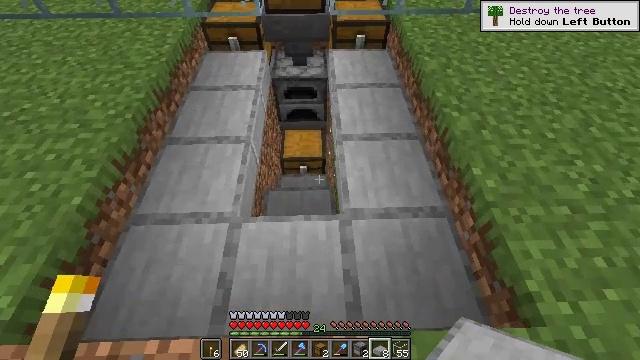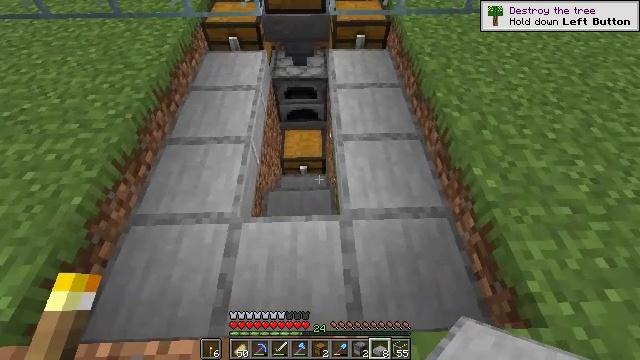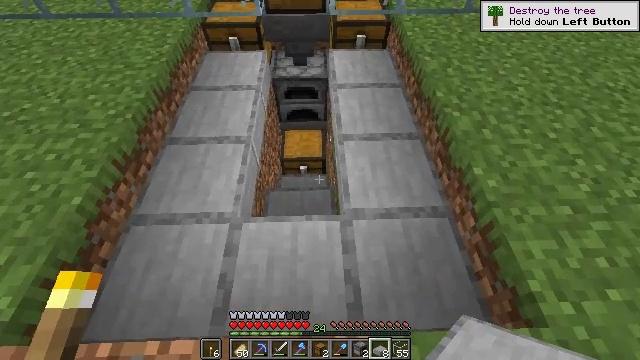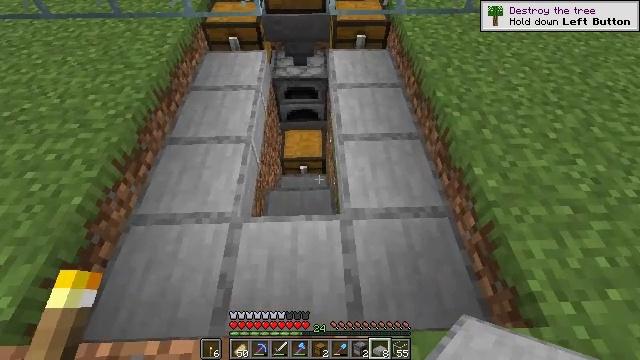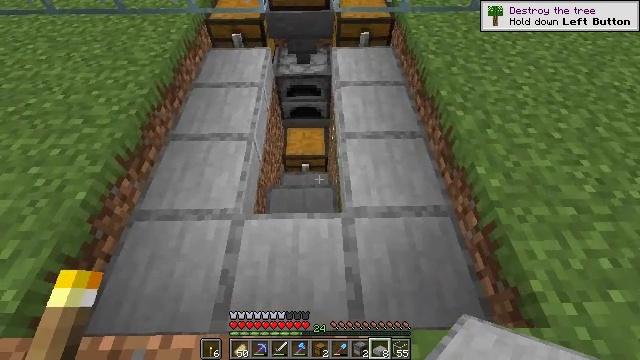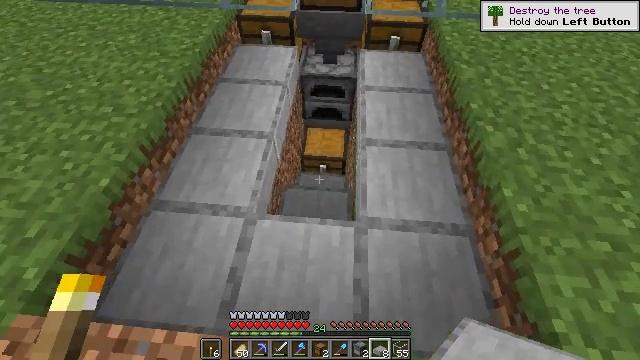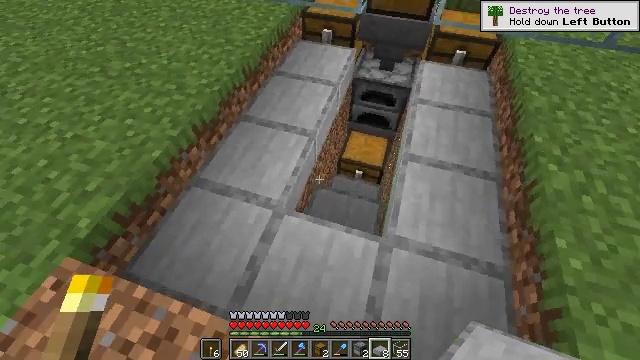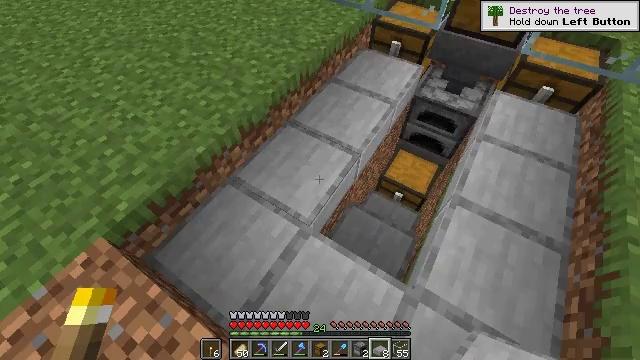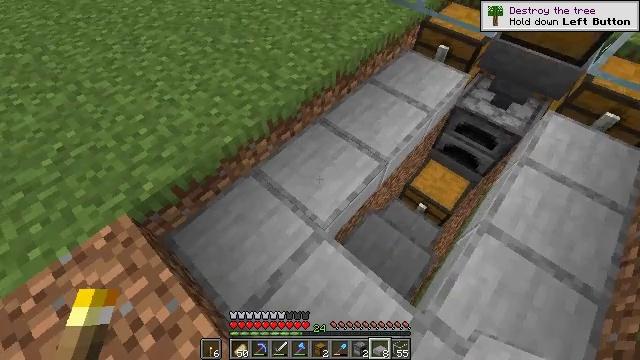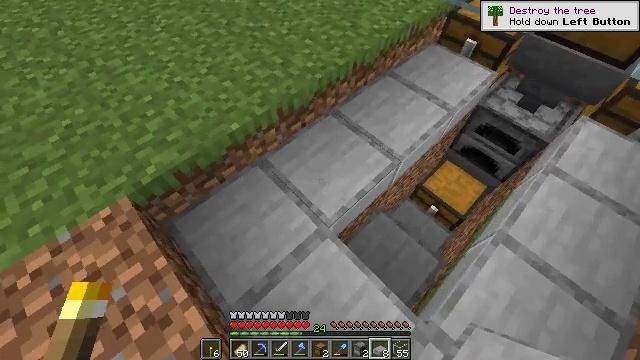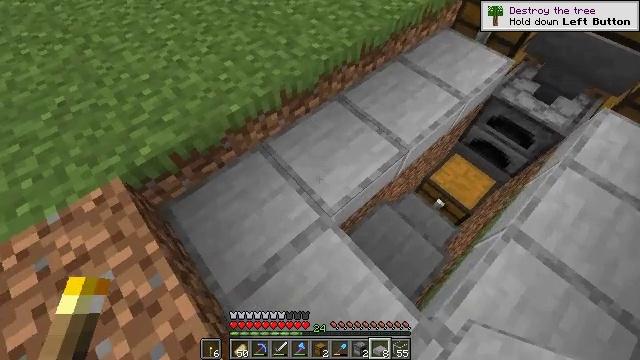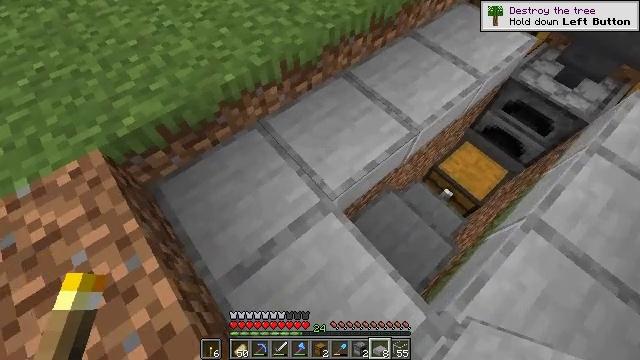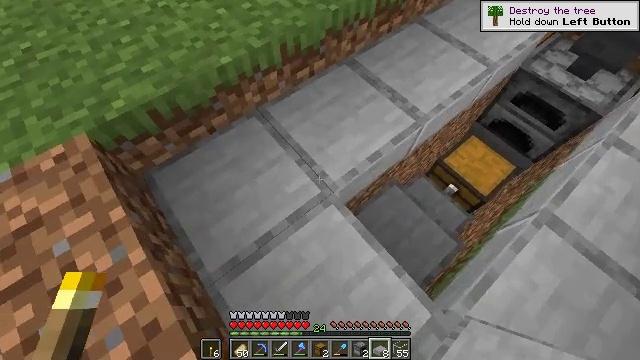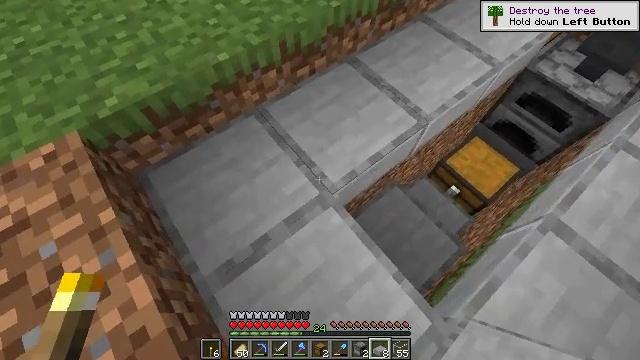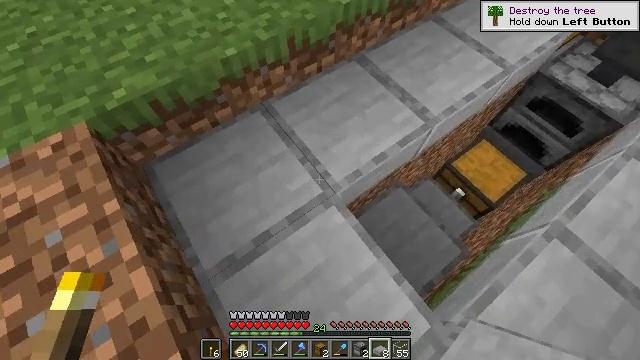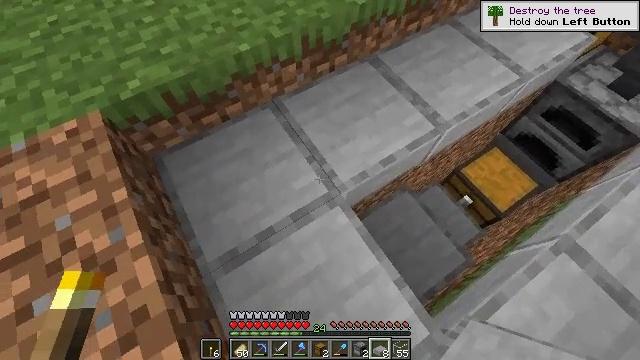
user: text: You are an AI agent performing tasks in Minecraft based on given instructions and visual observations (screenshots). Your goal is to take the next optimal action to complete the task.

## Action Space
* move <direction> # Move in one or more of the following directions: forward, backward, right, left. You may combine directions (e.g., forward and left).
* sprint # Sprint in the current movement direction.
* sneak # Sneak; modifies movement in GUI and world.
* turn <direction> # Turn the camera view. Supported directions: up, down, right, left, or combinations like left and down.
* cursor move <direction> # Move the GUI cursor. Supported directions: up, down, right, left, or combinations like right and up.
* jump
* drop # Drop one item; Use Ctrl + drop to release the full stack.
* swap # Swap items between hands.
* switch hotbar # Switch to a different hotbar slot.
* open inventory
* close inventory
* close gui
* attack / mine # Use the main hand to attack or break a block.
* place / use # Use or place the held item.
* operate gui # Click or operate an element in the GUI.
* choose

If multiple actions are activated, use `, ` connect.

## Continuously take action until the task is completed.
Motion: motion action
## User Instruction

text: Retrieve the smooth stone slab from the ground.
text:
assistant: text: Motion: no_op
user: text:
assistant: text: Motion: no_op
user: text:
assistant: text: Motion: no_op
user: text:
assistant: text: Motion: no_op
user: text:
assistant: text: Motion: move forward, turn left
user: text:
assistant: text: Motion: move forward, turn left
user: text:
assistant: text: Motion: move forward, turn left
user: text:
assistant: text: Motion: turn left and down
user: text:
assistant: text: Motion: turn left and down
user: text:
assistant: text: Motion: turn left and down
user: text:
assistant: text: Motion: turn left and down
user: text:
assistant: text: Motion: no_op
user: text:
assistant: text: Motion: no_op
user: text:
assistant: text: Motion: turn left
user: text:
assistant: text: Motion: turn left
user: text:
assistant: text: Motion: turn left
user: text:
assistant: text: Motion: turn left
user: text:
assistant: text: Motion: turn up
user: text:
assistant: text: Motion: turn right and up
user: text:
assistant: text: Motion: turn right and up
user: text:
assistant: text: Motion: turn right and up
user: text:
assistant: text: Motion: turn right and up
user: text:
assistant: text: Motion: turn right and up
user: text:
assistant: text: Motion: turn right and up
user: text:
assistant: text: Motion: turn right
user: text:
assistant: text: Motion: no_op
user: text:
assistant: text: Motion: no_op
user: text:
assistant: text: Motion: no_op
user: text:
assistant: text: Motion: no_op
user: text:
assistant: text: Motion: no_op